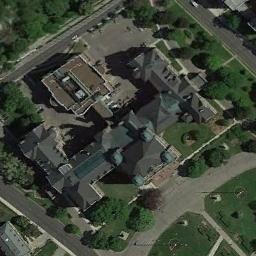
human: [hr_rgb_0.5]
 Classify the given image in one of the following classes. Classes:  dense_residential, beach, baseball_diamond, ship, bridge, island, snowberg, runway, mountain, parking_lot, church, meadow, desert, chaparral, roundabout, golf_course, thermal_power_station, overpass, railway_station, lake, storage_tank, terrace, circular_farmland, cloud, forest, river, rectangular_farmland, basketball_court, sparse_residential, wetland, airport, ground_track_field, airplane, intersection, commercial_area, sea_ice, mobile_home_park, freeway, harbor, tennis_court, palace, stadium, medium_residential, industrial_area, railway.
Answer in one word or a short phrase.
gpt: church